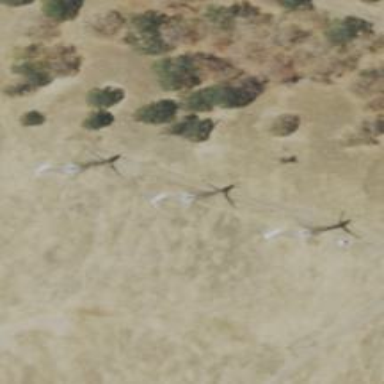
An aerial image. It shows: Wind generator with Vestas wind turbine.